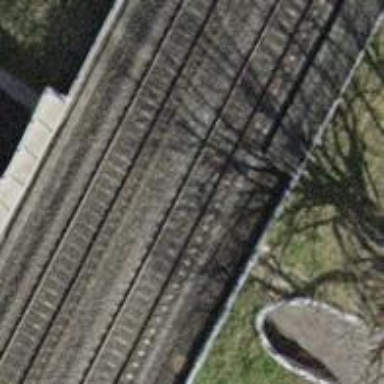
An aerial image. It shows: Railway track with contact line for electrification.